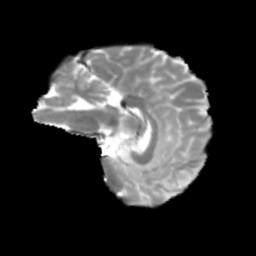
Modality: T2w
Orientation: sagittal
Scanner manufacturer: siemens
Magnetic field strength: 3 T
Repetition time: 4 s
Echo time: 0.0594 s